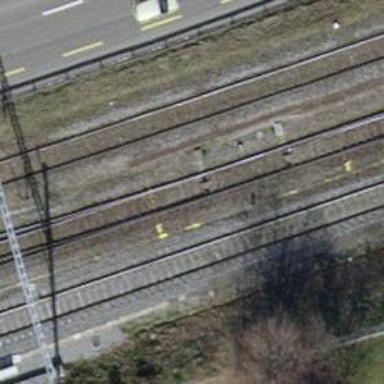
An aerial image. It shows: Railway track with contact lines for electrification.